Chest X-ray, PA view. Patient: 40 years old, sex M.
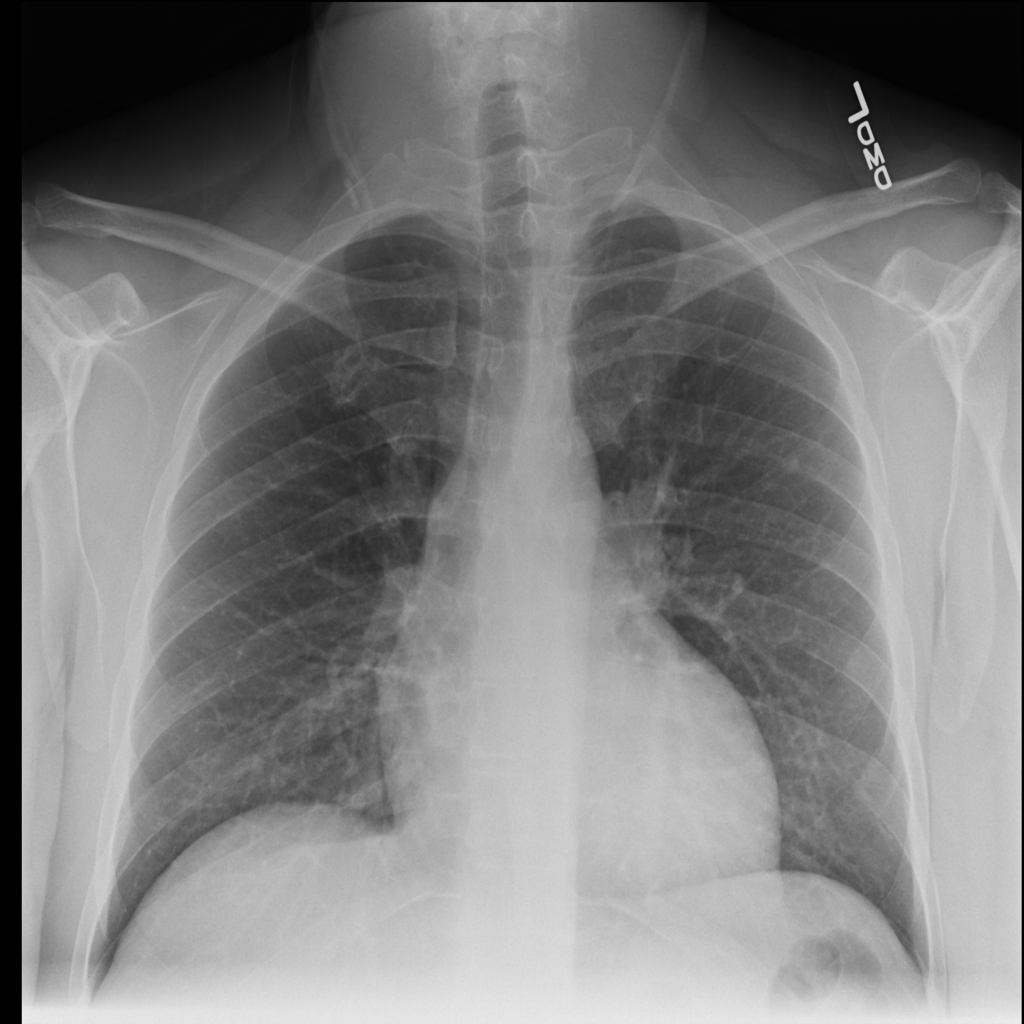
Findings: No Finding